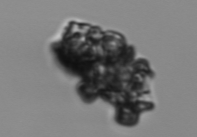
Label: Delphineis